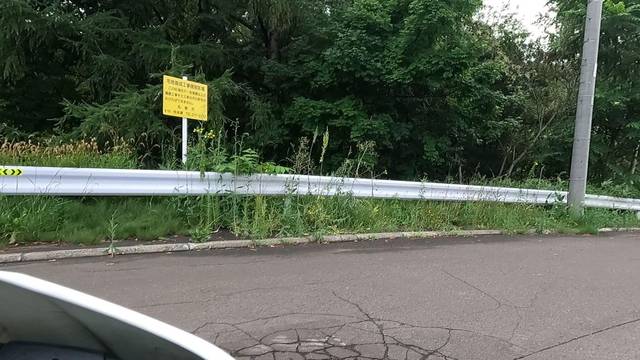
Region: Japan
Coordinates: 42.955, 141.324